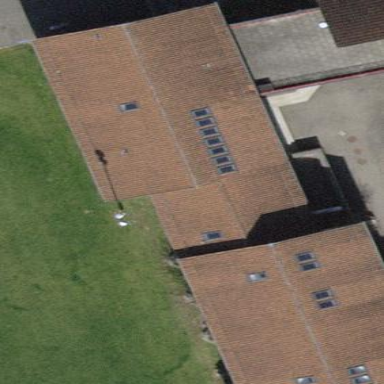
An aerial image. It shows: School building.